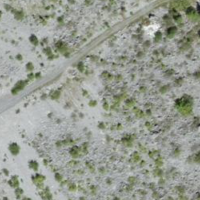
EUNIS habitat code: 45
Species observed at this site:
Vincetoxicum hirundinaria